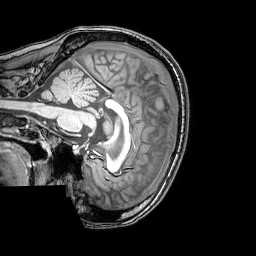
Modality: T1w
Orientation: sagittal
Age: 21
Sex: female
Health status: healthy
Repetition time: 0.081 s
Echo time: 0.037 s